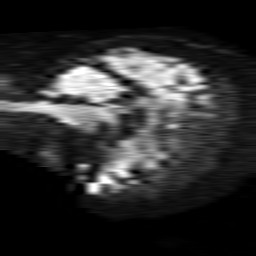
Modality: TRACE
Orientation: sagittal
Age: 79
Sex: female
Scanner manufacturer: philips
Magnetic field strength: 1.5 T
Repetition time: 4.6 s
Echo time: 0.08941 s